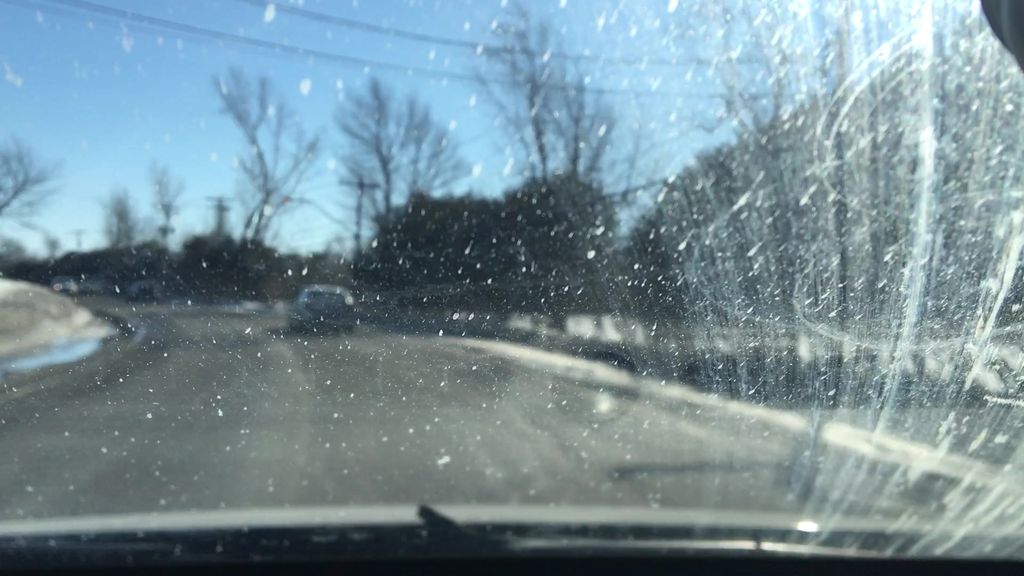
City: ottawa-gatineau